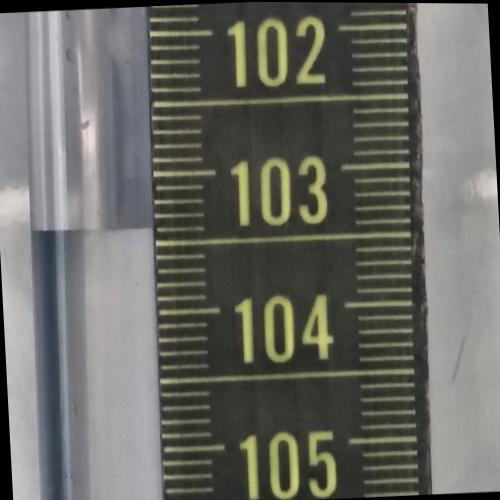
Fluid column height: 103.4 cm